Question: I'm creating a tracking system using a couple different techniques, MOSSE being one of them, I've got bounding boxes based on contours from background subtraction - I'm trying to work out the best way to get my Contours that will be on the screen to know if they have moved away from being against the image boundary (even a pixel away from the border edge), so I can then use that as the bounding box to start a MOSSE tracking from.

I'm currently looping through contours, and need to check each contour against the arguments above.
I've thought about using pointPolygonTest and creating a contour for the entire area of the frame, checking whether the contour is inside this (no points touching the border). But can't seem to work out how to create a contour for the entire frame, plus this would probably be very inefficient.
'''
while(1):
ret, frame = cap.read()
contour, heir = cv2.findContours(fgmask, cv2.RETR_TREE,cv2.CHAIN_APPROX_NONE)
for cnt in contour:
# and so on ...
# This is where I will check the contour if it is touching frame boundary/edge
'''
The outcome should be that if a contours edge is NOT touching the border (no pixel(s) gap between), I will get output informing me of this so I can add bounding boxes for MOSSE - this should happen for every contour in the frame.
If I haven't provided enough detail, or you need clarification, please feel free to comment, any help is appreciated.
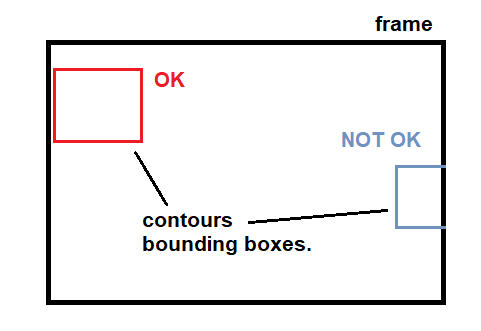
Answer: Here is another solution, using the contours as you suggested.
I've used the <URL> to simplify the rectangle and contains stuff. It's not too hard to convert to normal OpenCV and Numpy, just a little tedious.
'''
import cv2 as cv
import numpy as np
import opencv_wrapper as cvw
image = cv.imread("path/to/image")
gray = cvw.bgr2gray(image)
thresh = cvw.threshold_otsu(gray)
# Returns Contour object
contours = cvw.find_external_contours(thresh)
# Create a rectangle representing the boundary 1 pixel in.
boundary = cvw.Rect(1, 1, image.shape[1] - 2, image.shape[0] - 2)
for contour in contours:
# Returns a Rect object
rect = contour.bounding_rect
if (
rect.tl not in boundary
or rect.tr not in boundary
or rect.bl not in boundary
or rect.br not in boundary
):
continue
# Create tracker
cvw.rectangle(image, rect, cvw.Color.RED, 1)
cv.imshow("Image", np.hstack([image, cvw.gray2bgr(thresh)]))
cvw.wait_key(0)
'''
Disclosure: I'm the author of OpenCV Wrapper.